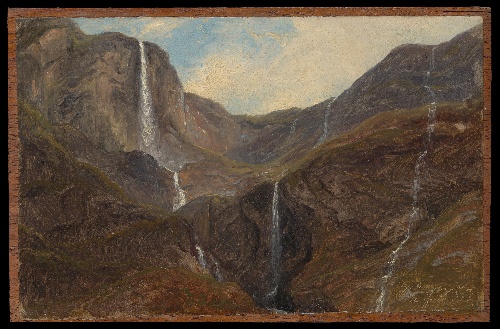
Title: Gudvangen
Artist: Thomas Fearnley
Artist bio: Norwegian, Frederikshald 1802–1842 Munich
Date: 1839
Object type: Painting
Classification: Paintings
Medium: Oil on paper, laid down on wood
Dimensions: 7 1/16 × 11 in. (18 × 28 cm)
Department: European Paintings
Credit line: Gift of Christen Sveaas, in celebration of the Museum's 150th Anniversary, 2020
Accession year: 2020
Repository: Metropolitan Museum of Art, New York, NY
Tags: Waterfalls|Landscapes|Mountains